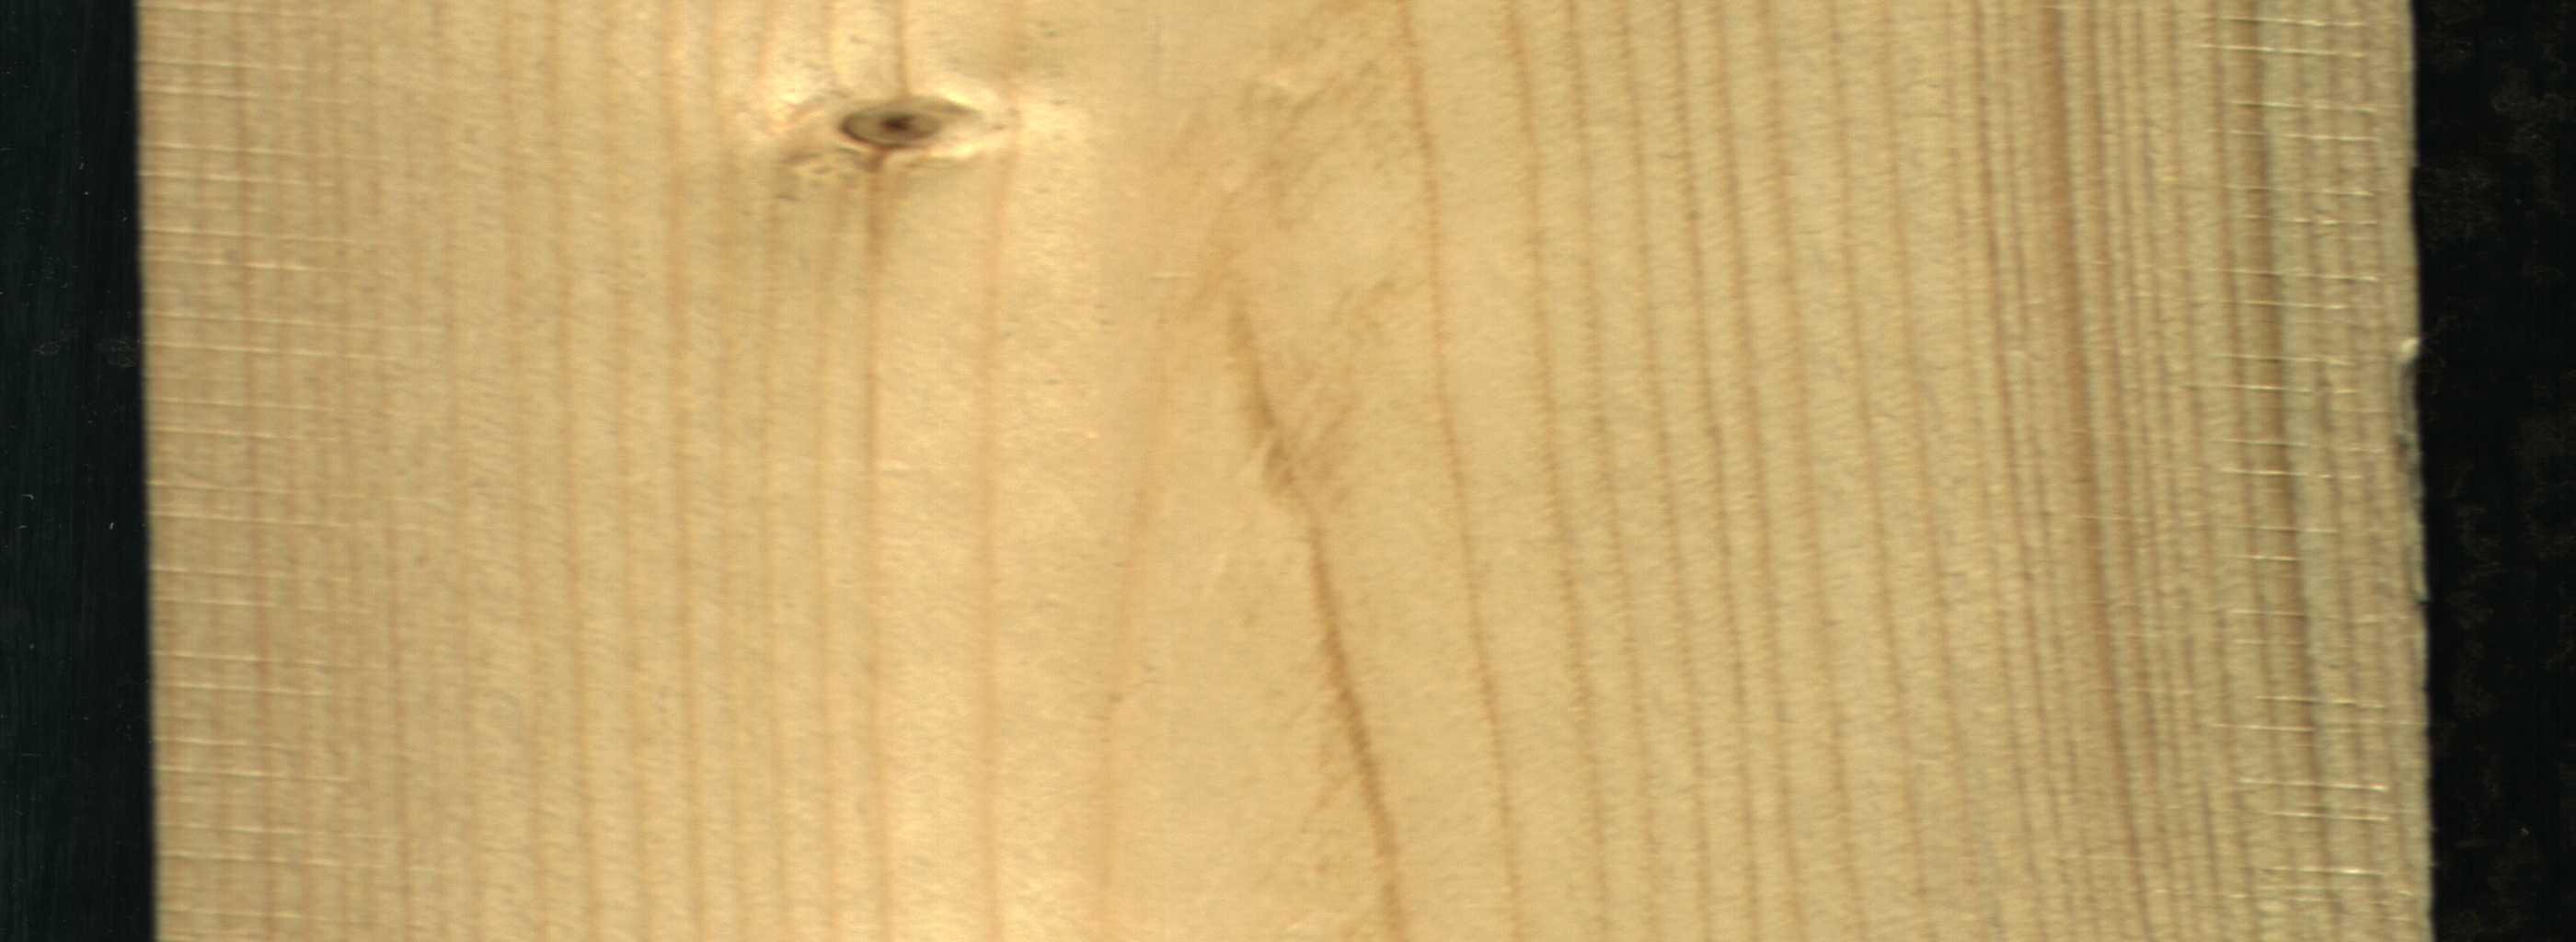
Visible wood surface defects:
Live_Knot